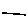
Label: line